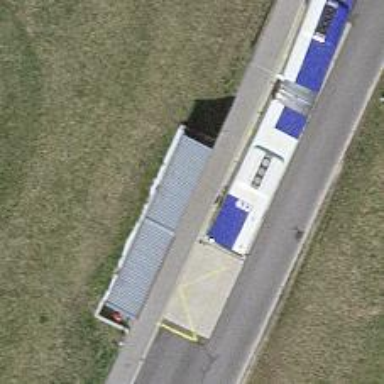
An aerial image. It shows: Bus stop with shelter. It is platform for public transport.